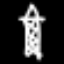
Label: The Eiffel Tower